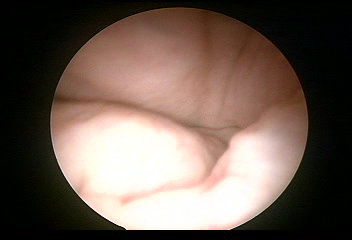
Modality: WLC
Class: Normal mucosa
Bladder cancer association: No